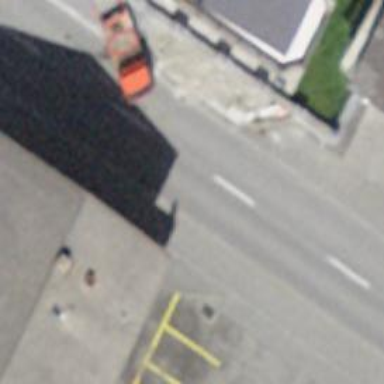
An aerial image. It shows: Bus stop with platform for public transport.